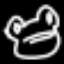
Label: frog